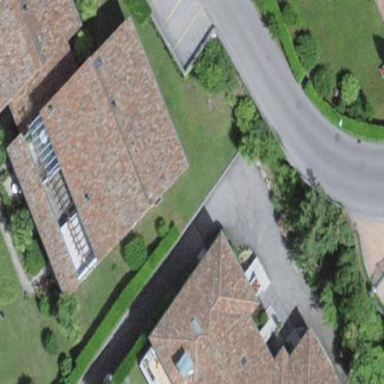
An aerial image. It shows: Residential building with gabled roof made of roof tiles. The roof orientation is across and the building is white in color.